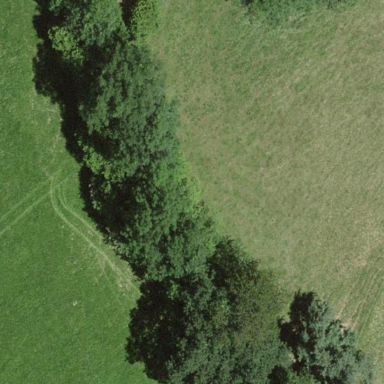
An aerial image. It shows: Forest with deciduous trees.